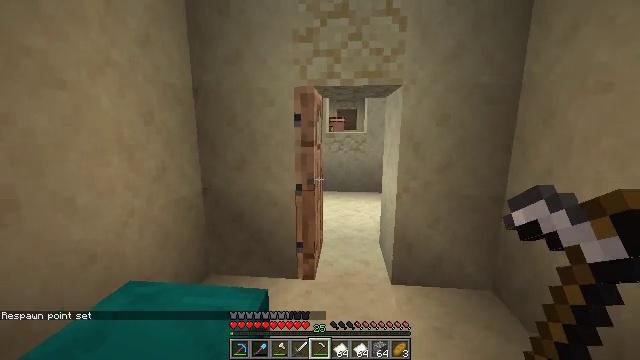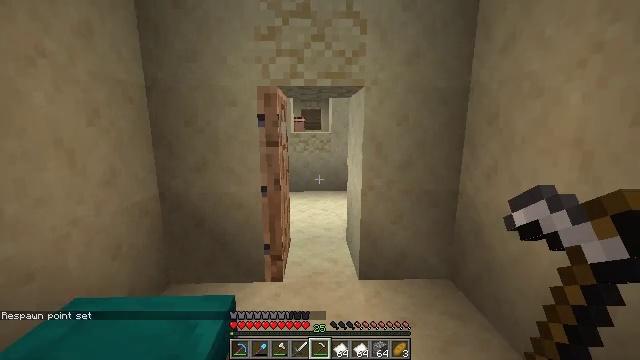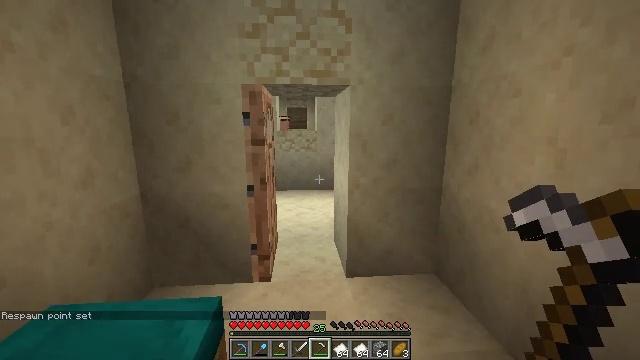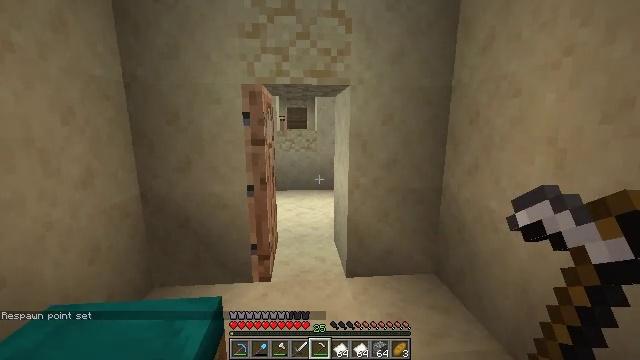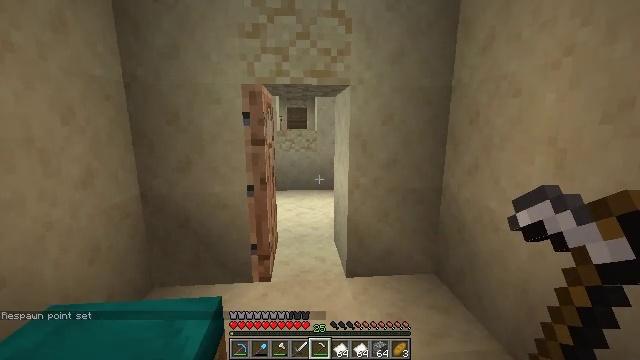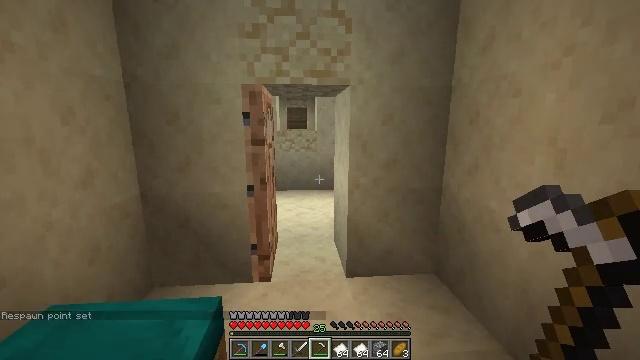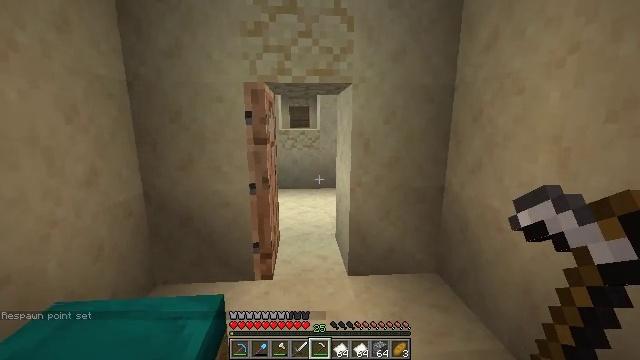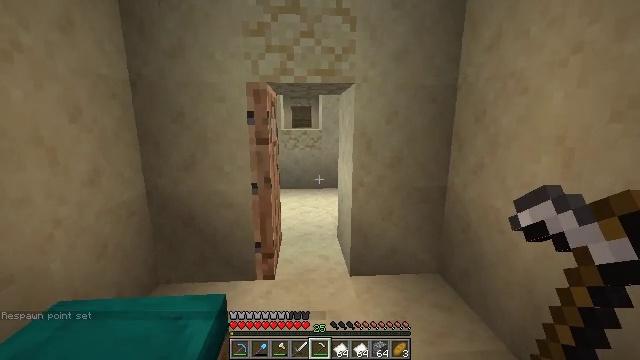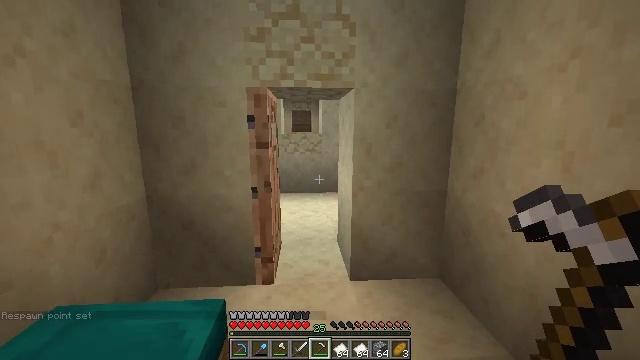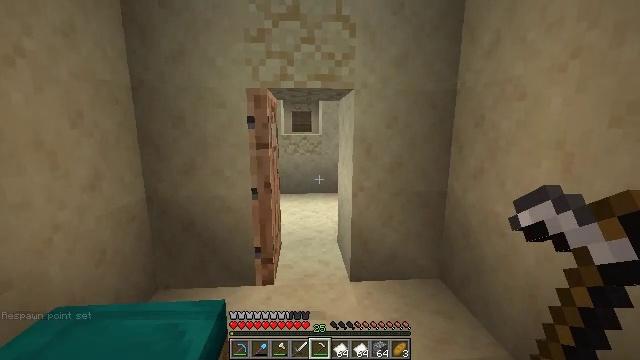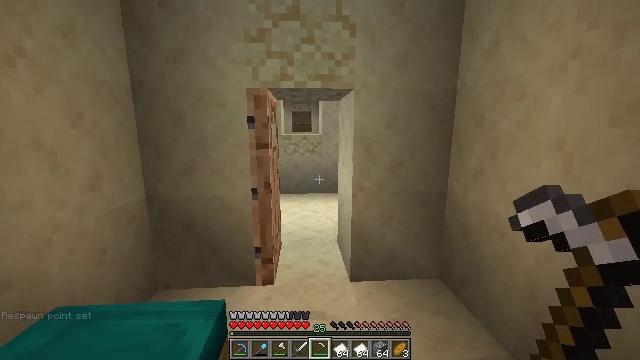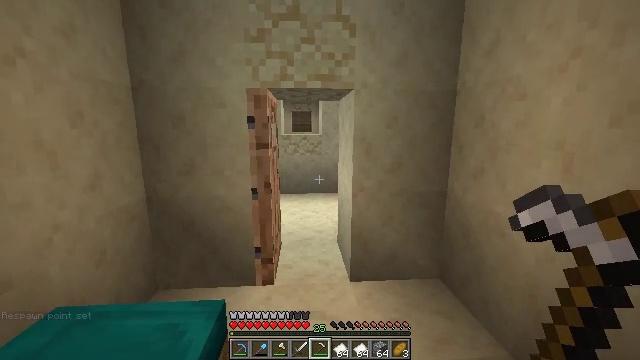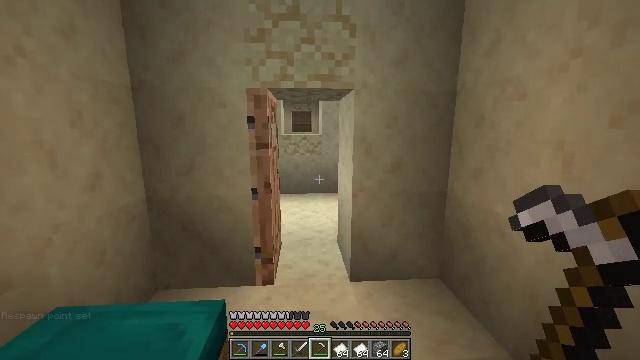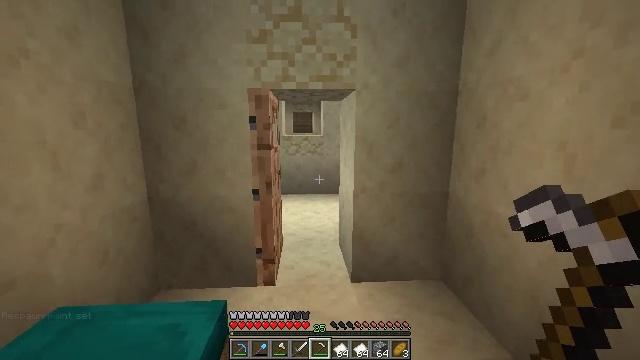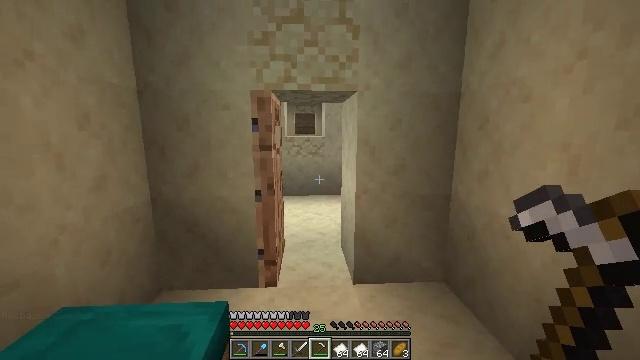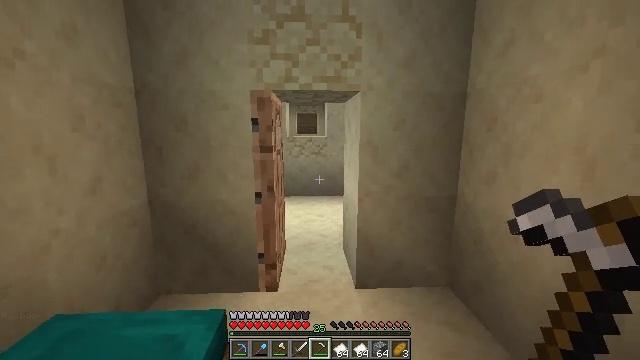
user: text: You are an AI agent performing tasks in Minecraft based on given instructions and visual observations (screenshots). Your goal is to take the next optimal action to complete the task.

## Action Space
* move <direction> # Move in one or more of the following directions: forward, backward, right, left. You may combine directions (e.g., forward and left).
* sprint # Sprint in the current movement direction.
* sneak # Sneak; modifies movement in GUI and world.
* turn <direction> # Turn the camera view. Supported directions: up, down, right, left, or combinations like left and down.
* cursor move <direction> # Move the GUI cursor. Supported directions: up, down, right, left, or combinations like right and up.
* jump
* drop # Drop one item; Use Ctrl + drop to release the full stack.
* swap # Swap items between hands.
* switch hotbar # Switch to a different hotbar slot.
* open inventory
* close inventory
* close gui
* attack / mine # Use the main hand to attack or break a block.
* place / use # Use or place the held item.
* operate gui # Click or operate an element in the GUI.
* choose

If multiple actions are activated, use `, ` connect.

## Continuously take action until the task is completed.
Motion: motion action
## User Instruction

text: Remove an iron hoe from the inventory.
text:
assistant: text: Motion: turn right
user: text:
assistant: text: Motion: turn right
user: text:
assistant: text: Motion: no_op
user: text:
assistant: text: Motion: no_op
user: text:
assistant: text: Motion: no_op
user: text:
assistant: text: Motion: no_op
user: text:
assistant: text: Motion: no_op
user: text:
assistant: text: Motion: no_op
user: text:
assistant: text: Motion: no_op
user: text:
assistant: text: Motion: no_op
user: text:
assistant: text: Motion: no_op
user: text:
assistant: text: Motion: no_op
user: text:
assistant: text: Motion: no_op
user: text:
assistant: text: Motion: no_op
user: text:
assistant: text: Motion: move forward
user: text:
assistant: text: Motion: move forward
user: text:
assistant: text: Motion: move forward
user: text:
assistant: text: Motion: move forward
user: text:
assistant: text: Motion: move forward, turn left
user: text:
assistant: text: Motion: move forward, turn left
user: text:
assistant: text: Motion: move forward
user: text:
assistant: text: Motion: move forward
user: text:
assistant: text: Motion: move forward, turn right
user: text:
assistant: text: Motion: move forward
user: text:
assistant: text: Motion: move forward
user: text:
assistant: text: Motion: move forward
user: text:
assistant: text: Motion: move forward, turn right
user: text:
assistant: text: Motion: move forward
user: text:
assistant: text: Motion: move forward
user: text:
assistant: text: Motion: move forward, turn left